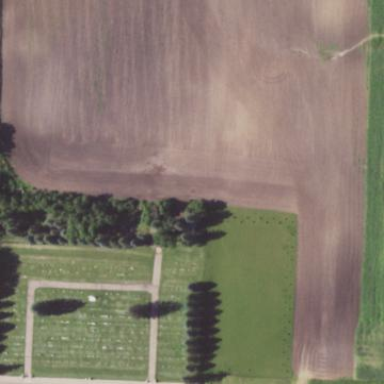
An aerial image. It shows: Cemetery.